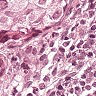
Metastatic tissue present: yes